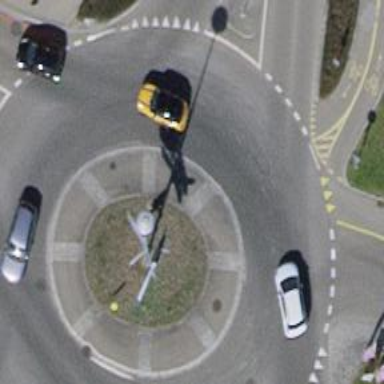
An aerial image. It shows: Primary highway with asphalt surface leading to roundabout. There is separate sidewalk along the road.